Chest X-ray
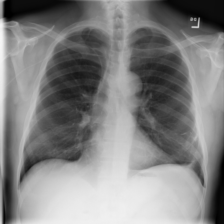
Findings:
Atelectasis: negative
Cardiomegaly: negative
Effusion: negative
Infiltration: negative
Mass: negative
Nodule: negative
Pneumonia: negative
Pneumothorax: negative
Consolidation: negative
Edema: negative
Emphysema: negative
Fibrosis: negative
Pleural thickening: negative
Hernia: negative